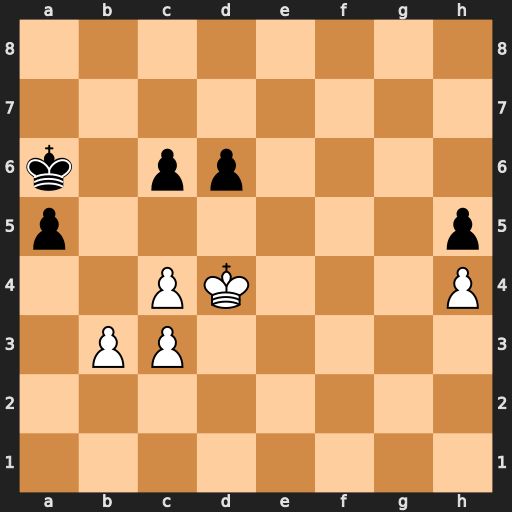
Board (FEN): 8/8/k1pp4/p6p/2PK3P/1PP5/8/8
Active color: w
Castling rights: -
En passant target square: -
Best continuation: c5 d5 Ke5 d4 cxd4